Question: I'm trying to align my "read more" to the bottom line of my image, I want the "Read more" get it right always positioned with float and aligned with the line bottom of the picture on the left, so that even if I have a post with few or many lines, I want my Read more always in the same line with the image row position.
But I'm not having sucess put this working like I want, My is always in a different position depending on the size of the post.
My fiddle with I'm having: <URL>
What I'm trying to do is:
My html:
'''
<section id="body-container">
<div id="body">
<div id="body-content">
<h1>last Posts</h1>
<article id="loop-body">
<img src="logo.png" />
<a href="#">Title 2</a>
<p>Post 1</p>
<h3 style="float:right;"> Read more> </h3>
</article>
<hr/>
<article id="loop-body">
<img src="logo.png" />
<a href="#">Title 2</a>
<p>Post 2 with many lines post 2 with many lines post 2 with many lines</p>
<h3 style="float:right;"> Read more > </h3>
</article>
</div>
</div>
</section>
'''
My css:
'''
#body-container{width:100%;height:auto;float:left; margin:10px 0 0 0;}
#body{width:960px; margin:0 auto 0 auto;}
#loop-body{height:130px; margin-top:20px;}
#loop-body a{font-family:'bariol_regularregular'; font-size:22px; text-decoration:none; color:#000;}
#body-content{float:left; width:603px;}
#body-content h1{font-family:'bariol_regularregular'; margin-top:15px; font-size:24px;}
#loop-body h3{font-family:'bariol_boldbold'; font-size:14px; float:right;margin-top:5px;}
#loop-body img{float:left; border:1px solid#ccc; width:150px;height:120px; margin-right:20px;}
#loop-body p{font-family:'bariol_regularregular'; font-size: 16px;}
'''
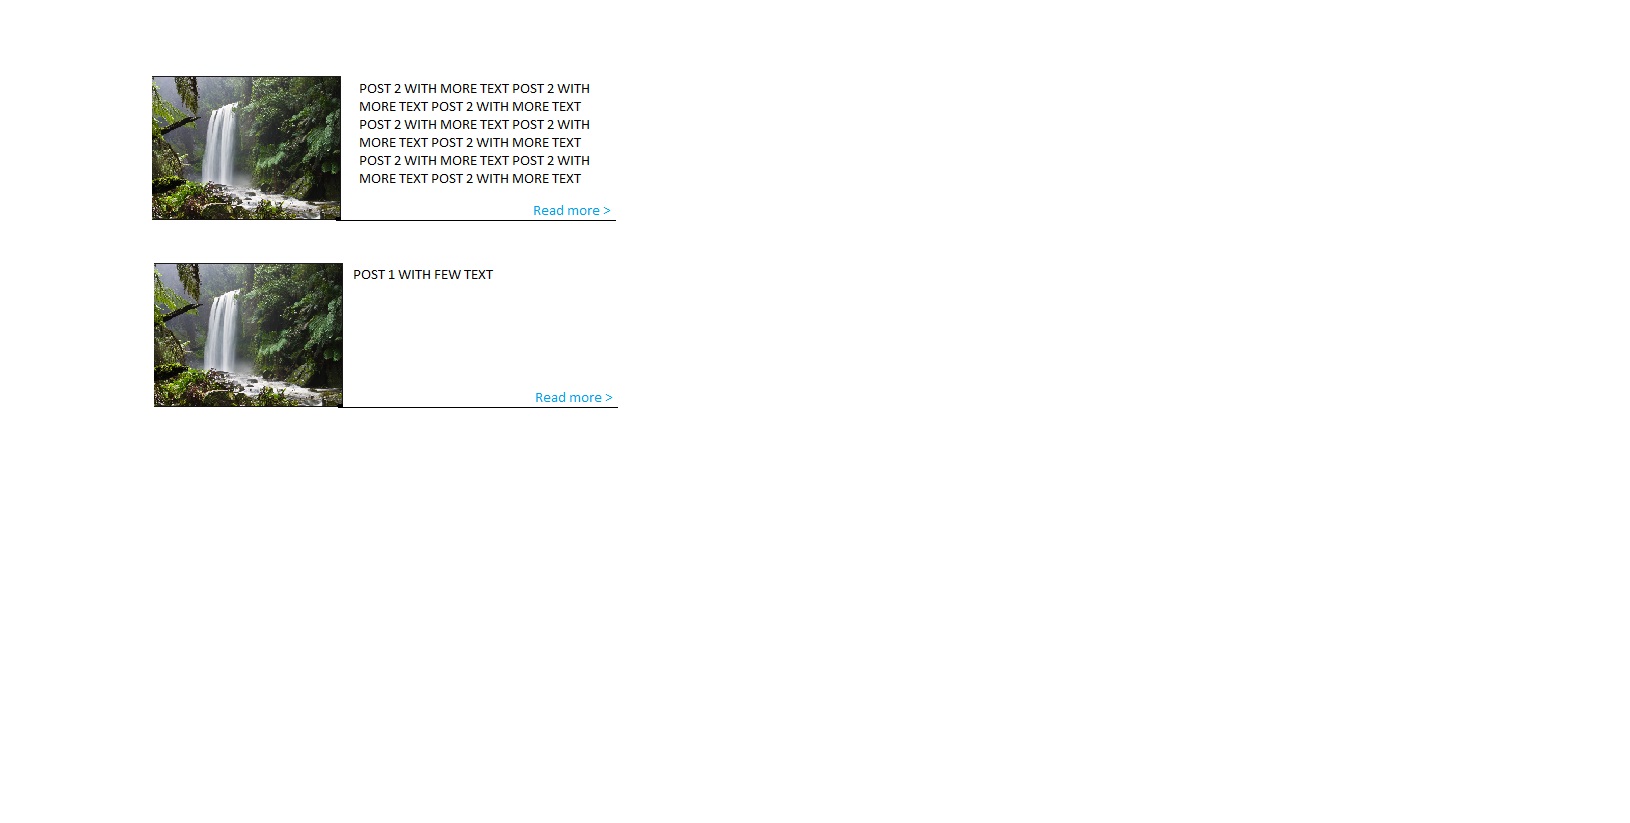
Answer: Just got that done.
You need to change your HTMls structure and some CSS tweak,
HTML:
'''
<article id="loop-body">
<div class="cContent">
<a href="#">Title 2</a>
<p>Post 1</p>
</div>
<div class="cImage">
<img src="img.jpg" style="height:130px;width:auto" />
<h3> Read more> </h3>
</div>
</article>
'''
CSS:
'''
article{padding:10px;}
.cContent {float:right;width:400px;}
.cImage{position:relative;}
.cImage h3{position:absolute;bottom:0;right:0;margin:0;}
'''
<URL> here.
Please do note that I left the last one untouch for your reference.
And ignore the long image link, just simple get from Google.